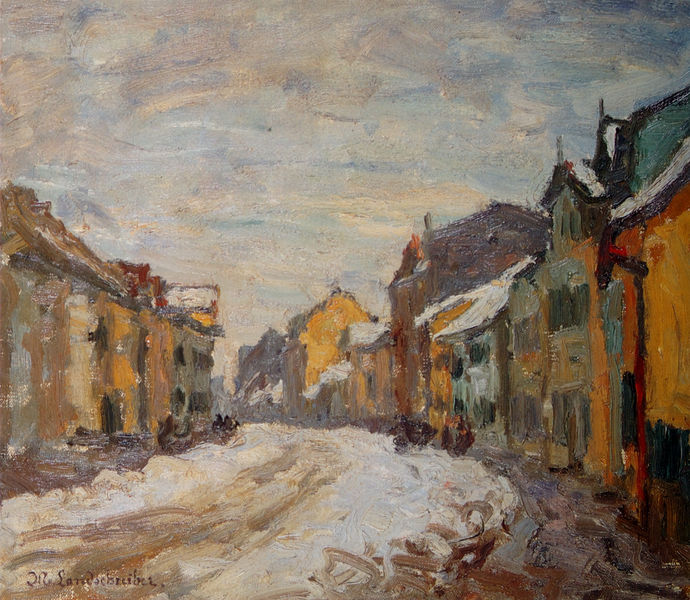
Titel: Schöngeisingerstraße in Fürstenfeldbruck
Künstler: Max Landschreiber
Institution: (Privatbesitz)
Schlagwörter: blau, gemälde, himmel, weiß, wolken, gelb, grün, impressionismus, landschaft, menschen, ocker, stadt, braun, bunt, fenster, grau, orange, schwarz, strasse, dach, eis, haus, rot, schnee, weg, beige, expressionismus, signatur, öl, häuser, kalt, pastos, himmelblau, farbig, ecke, fassade, fassaden, moderne, farben, modern, dorf, dächer, giebel, winter, ölgemälde, impressionistisch, menschenleer, flucht, gauguin, bürgersteig, gehsteig, bedeckt, regenrinne, gehweg, macke, pinselduktus, kurve, dreck, kandinsky, matsch, dachgiebel, häuserfront, dor, sinatur, brandwand, häuserfronten, eschenbach, landschreiber, pastps